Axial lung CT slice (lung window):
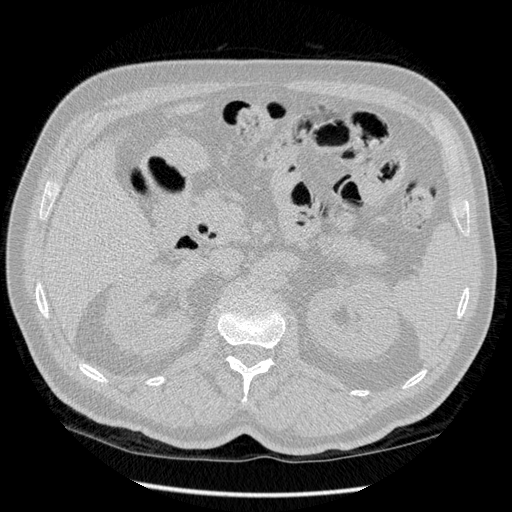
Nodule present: no